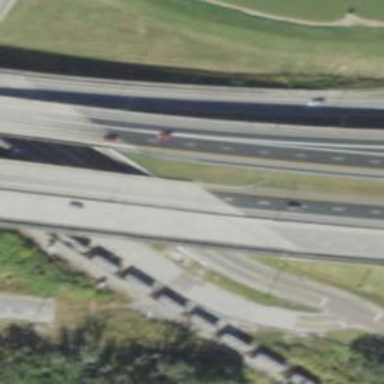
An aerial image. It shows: Asphalt motorway.